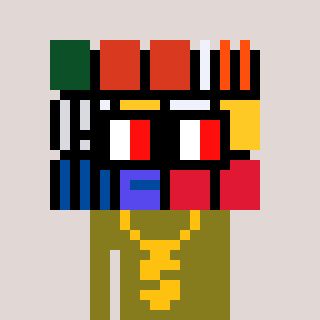
a pixel art character with square glasses with black frames and red eyes, a abstract-shaped head and a gunk-colored body on a warm background